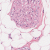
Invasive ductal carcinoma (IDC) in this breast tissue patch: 0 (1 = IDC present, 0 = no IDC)